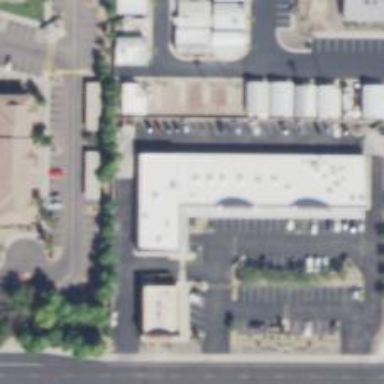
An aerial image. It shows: Swimming pool shop.